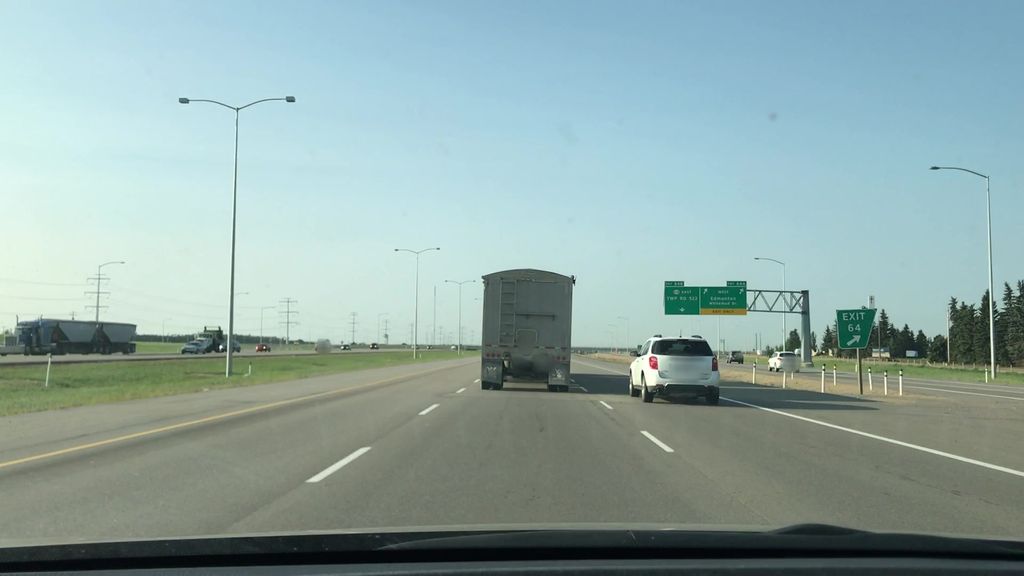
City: edmonton